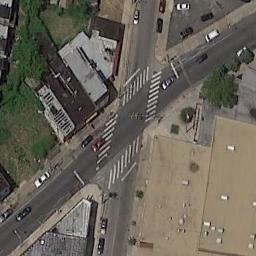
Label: intersection